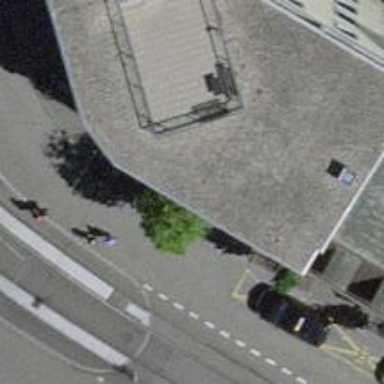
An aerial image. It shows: Car sharing facility.